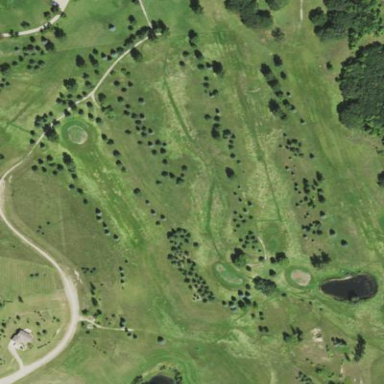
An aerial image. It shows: Golf course surrounded by greenery.